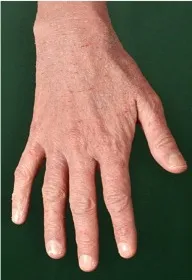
Cutaneous findings. Skin findings prior.
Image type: medical_photograph (skin_photograph)